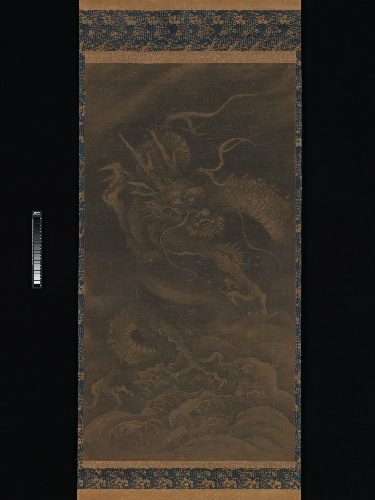
Title: 작자미상 용과 호랑이   조선 또는 일본 (에도)|簋簅痡萳 樻虎圖   朝鮮 日本 江戶|Dragon
Artist: Muqi
Artist bio: Chinese, active ca. 1250–80
Date: 16th or 17th century
Object type: Hanging scroll (one of a pair)
Classification: Paintings
Medium: Hanging scroll; ink on silk
Culture: Korea or possibly Japan
Dimensions: 51 1/2 x 27 1/2 in. (130.8 x 69.9 cm)
Department: Asian Art
Credit line: Rogers Fund, 1912
Accession year: 1912
Repository: Metropolitan Museum of Art, New York, NY
Tags: Dragons